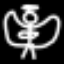
Label: angel